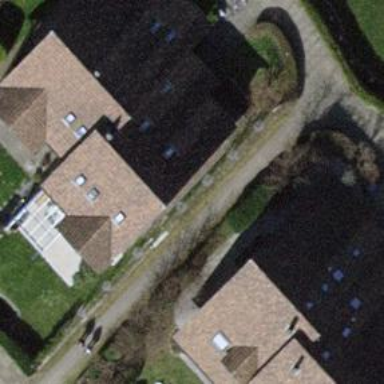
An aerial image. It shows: Terrace building.